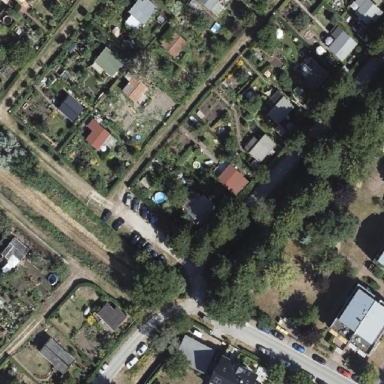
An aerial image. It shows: Plot in the allotments.